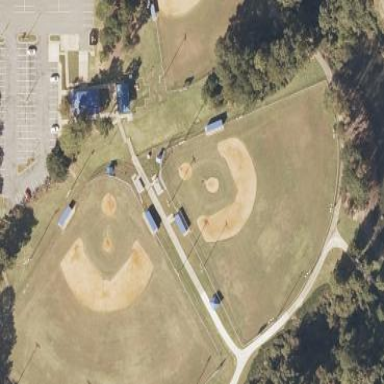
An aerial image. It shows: Baseball pitch for leisure land.